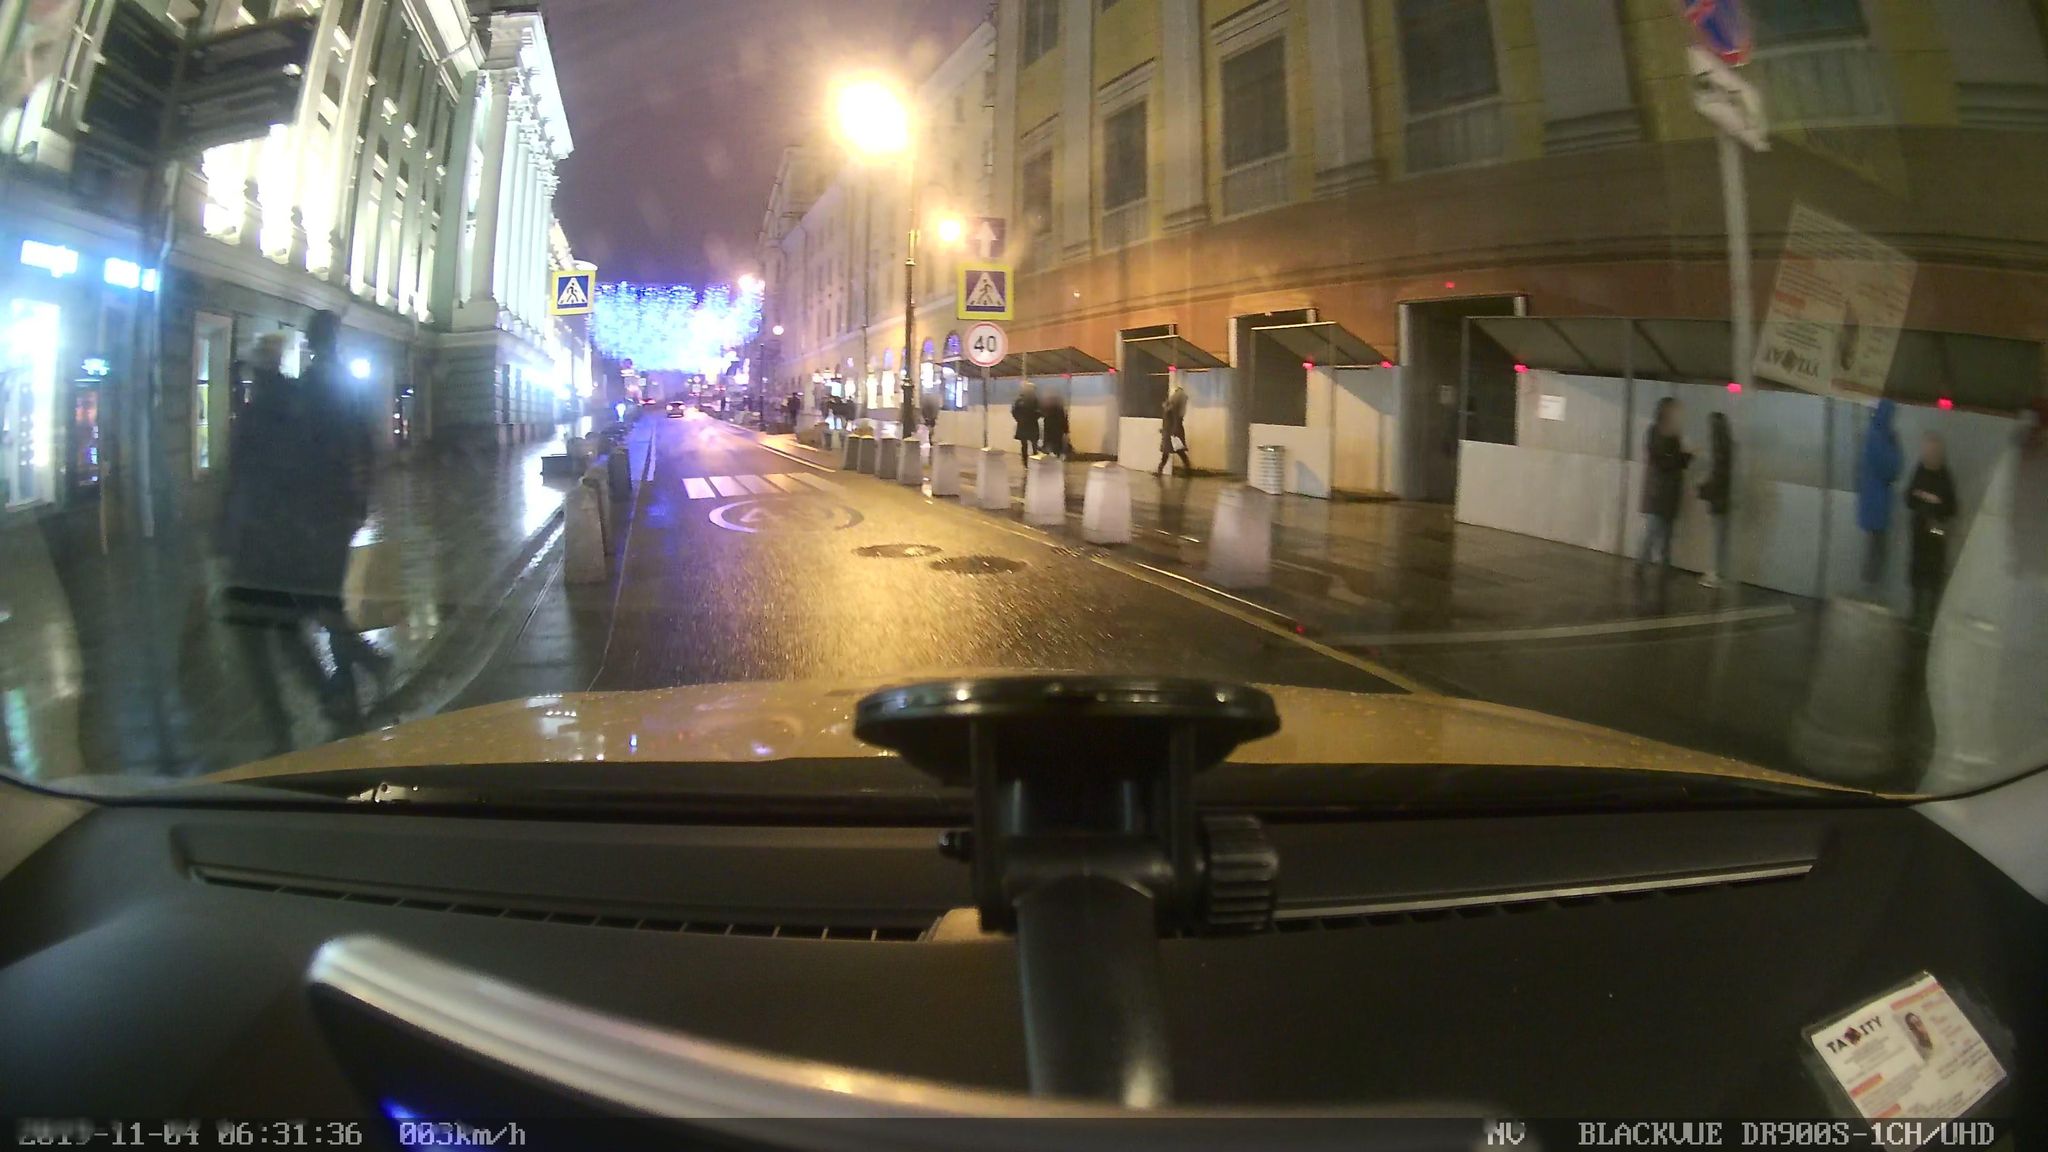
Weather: clear
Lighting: night
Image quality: slightly poor
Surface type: driving surface
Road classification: footway
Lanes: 1
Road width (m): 4
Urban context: urban centre
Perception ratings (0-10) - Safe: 3.1, Lively: 6.83, Beautiful: 0.72, Boring: 5.8, Depressing: 8.46, Wealthy: 6.3